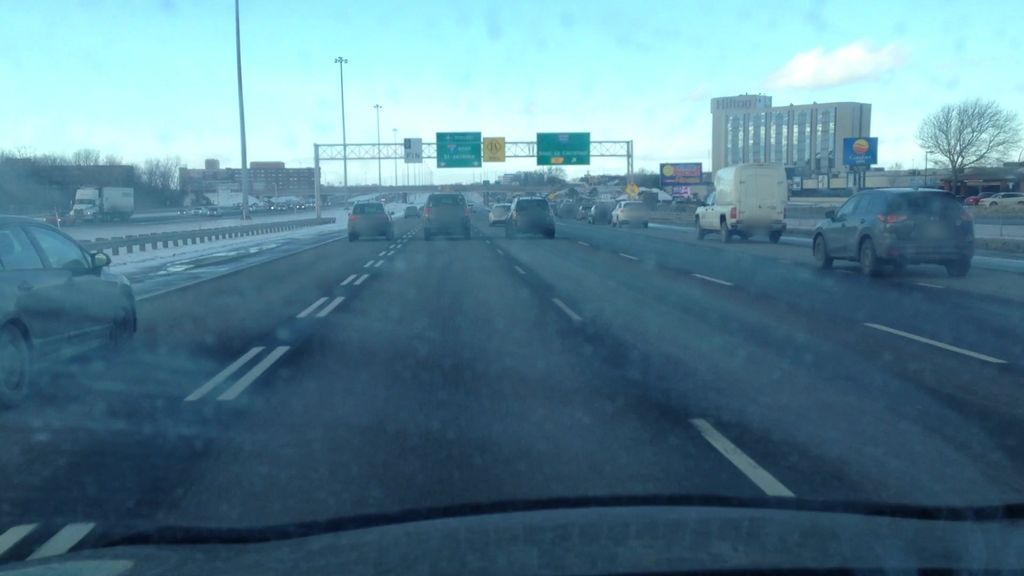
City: montreal